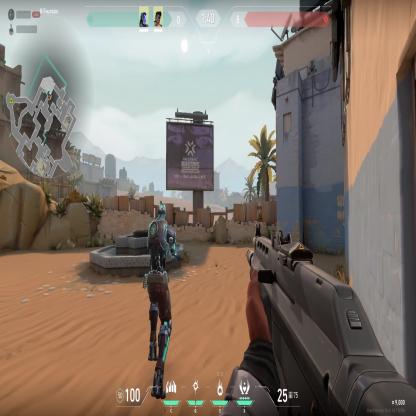
Label: teammate